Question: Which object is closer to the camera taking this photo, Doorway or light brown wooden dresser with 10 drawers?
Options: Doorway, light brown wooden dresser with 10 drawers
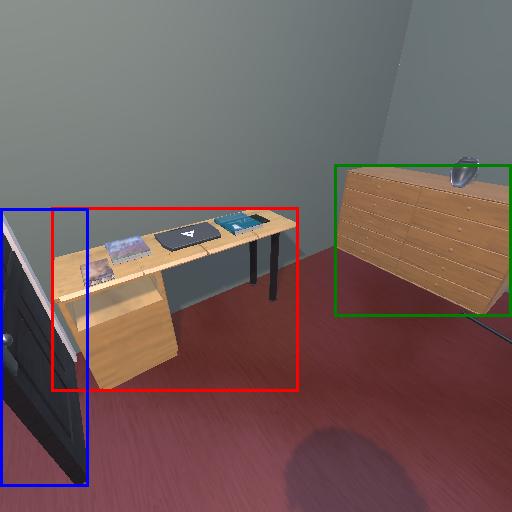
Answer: Doorway